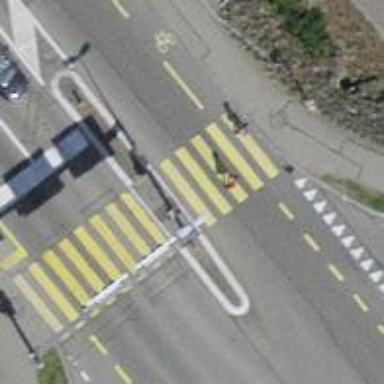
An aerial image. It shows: Marked footway crossing with visible markings.